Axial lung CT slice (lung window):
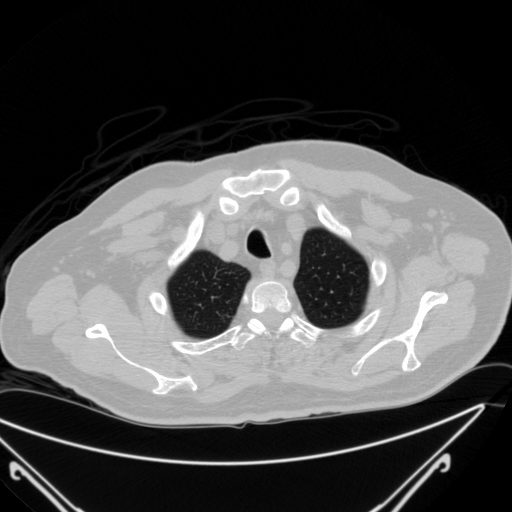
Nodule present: no